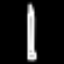
Label: pencil